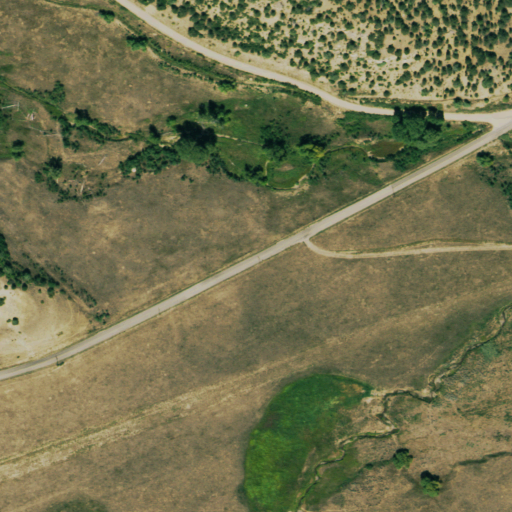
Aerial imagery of valley in Colorado named Trujillo Canyon containing shrub, grassland, woody wetlands, herbaceous wetlands, and evergreen forest